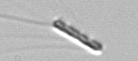
Label: Chaetoceros_subtilis